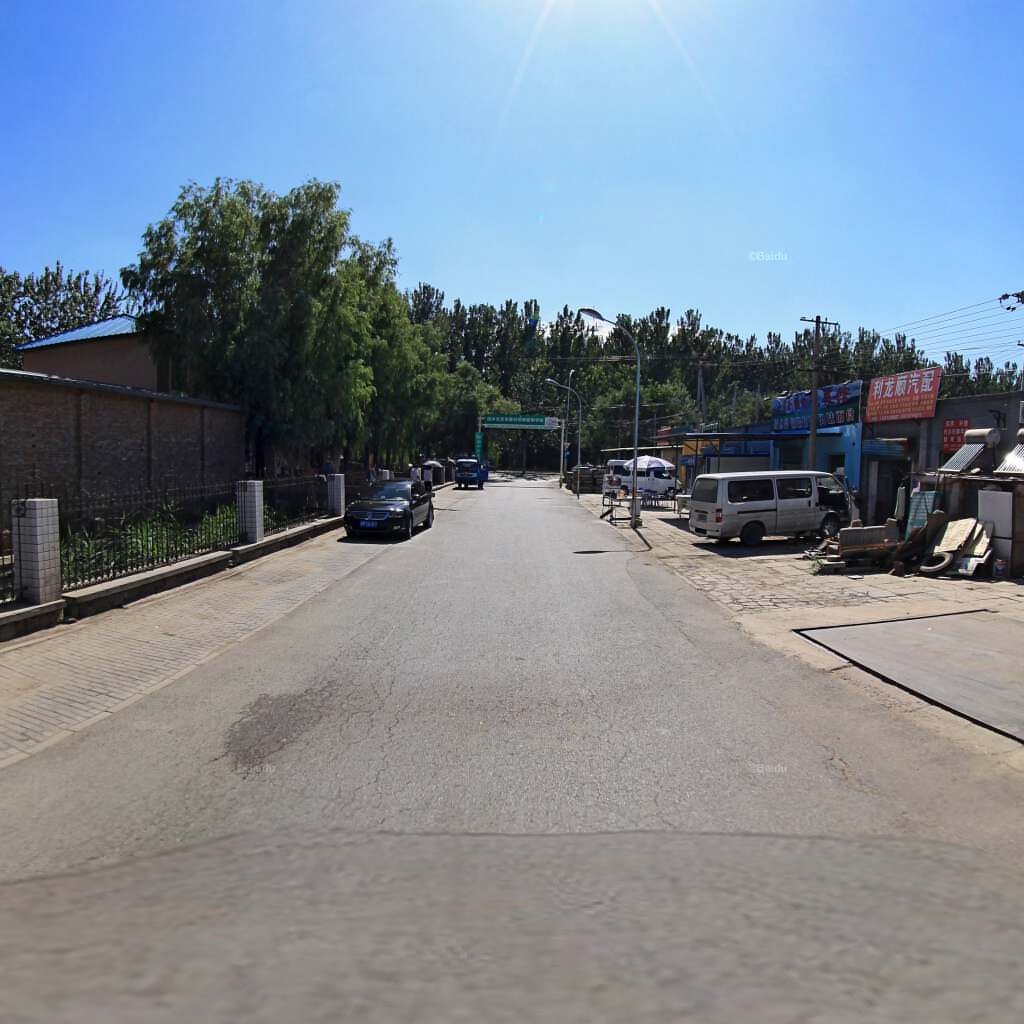
Region: Haidian
Road damage annotations: alligator crack, longitudinal crack